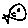
Label: fish